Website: home-depot
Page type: payment
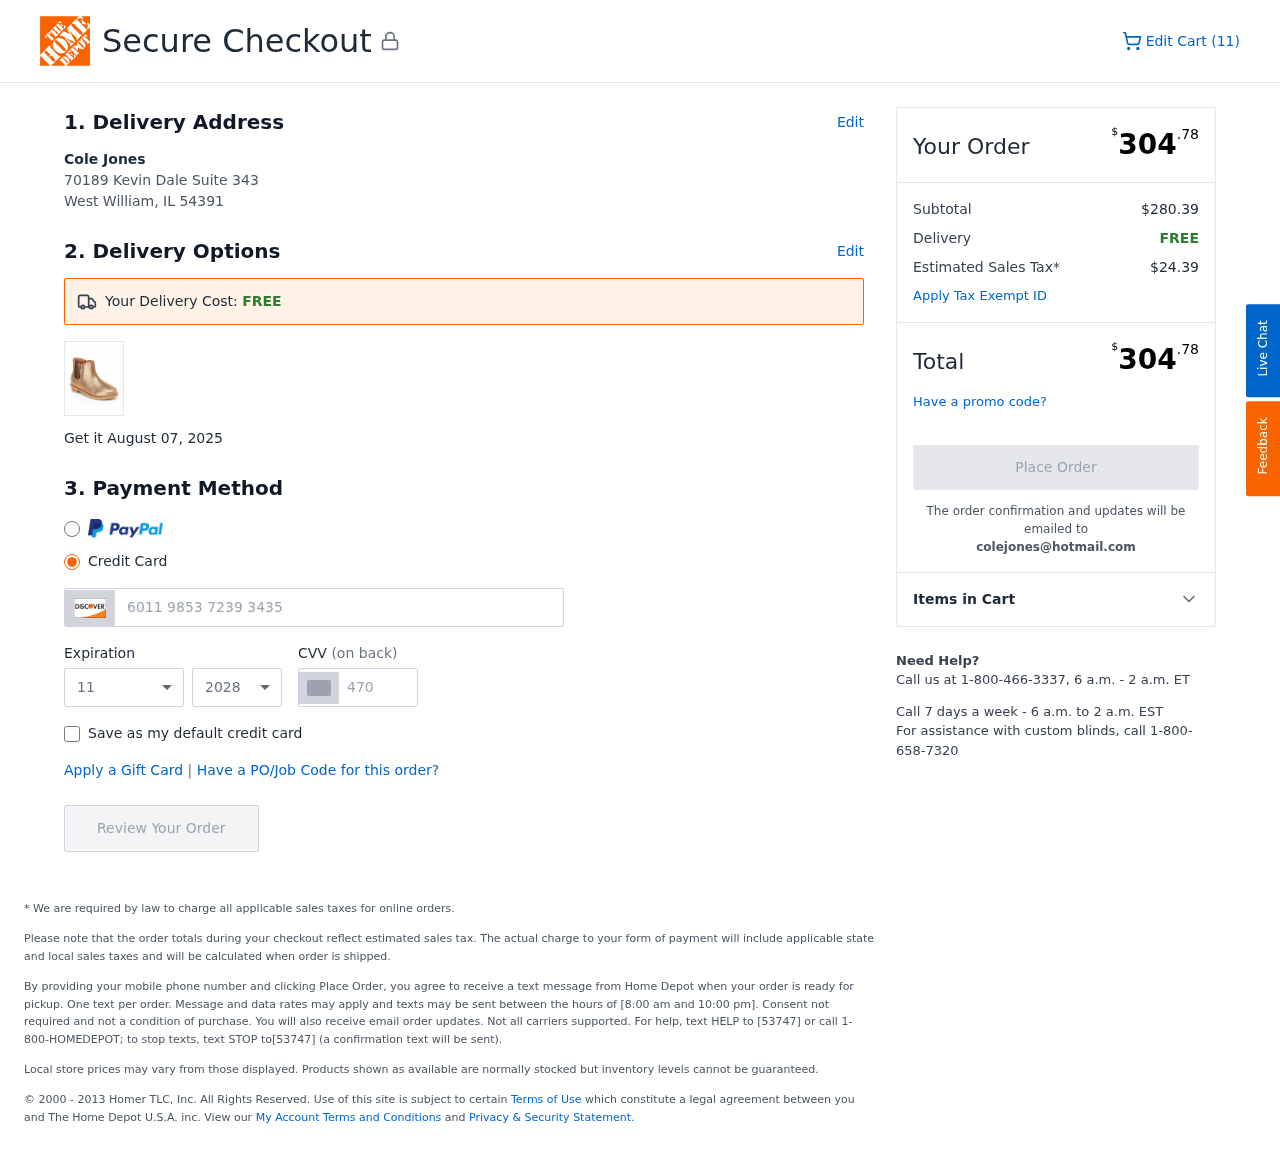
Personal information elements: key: PII_CARD_CVV
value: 470
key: PII_CARD_EXPIRY_MONTH
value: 11
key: PII_CARD_EXPIRY_YEAR
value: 28
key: PII_CARD_NUMBER
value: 6011 9853 7239 3435
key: PII_CITY_STATE_ZIP
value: West William, IL 54391
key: PII_EMAIL
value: colejones@hotmail.com
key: PII_FULLNAME
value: Cole Jones
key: PII_STREET
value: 70189 Kevin Dale Suite 343
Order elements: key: ORDER_NUM_ITEMS
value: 11
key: ORDER_DELIVERY_DATE
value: August 07, 2025
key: ORDER_TOTAL
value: $304.78
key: ORDER_SUBTOTAL
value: $280.39
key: ORDER_SHIPPING_COST
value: FREE
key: ORDER_TAX
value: $24.39